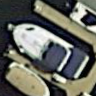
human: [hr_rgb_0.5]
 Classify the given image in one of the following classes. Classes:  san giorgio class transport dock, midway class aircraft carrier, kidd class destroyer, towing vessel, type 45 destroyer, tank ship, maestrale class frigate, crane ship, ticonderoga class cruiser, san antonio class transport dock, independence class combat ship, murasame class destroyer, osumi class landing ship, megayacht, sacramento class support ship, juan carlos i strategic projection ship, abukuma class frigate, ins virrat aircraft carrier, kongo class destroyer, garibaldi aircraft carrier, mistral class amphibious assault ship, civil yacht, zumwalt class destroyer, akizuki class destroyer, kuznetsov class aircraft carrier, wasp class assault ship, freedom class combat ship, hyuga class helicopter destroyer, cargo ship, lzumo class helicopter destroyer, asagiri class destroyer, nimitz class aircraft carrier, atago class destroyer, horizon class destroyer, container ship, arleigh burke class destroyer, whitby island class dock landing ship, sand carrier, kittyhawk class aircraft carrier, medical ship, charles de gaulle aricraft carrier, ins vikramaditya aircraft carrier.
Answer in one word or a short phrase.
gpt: Civil yacht